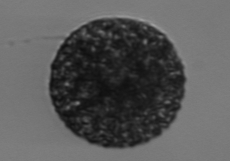
Label: Vicicitus_globosus